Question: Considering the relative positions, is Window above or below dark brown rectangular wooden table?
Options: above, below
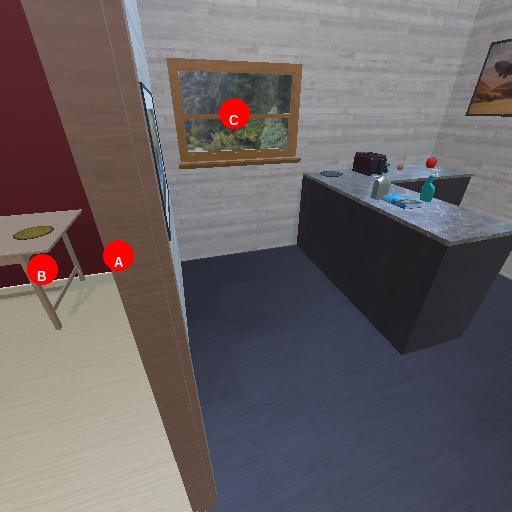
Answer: above